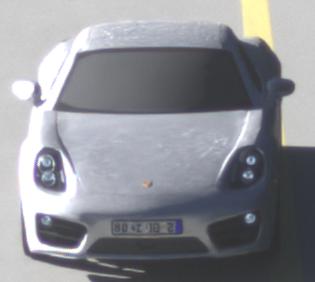
Make: Porsche
Model: Cayman
Detailed model: Cayman (981C)
Model produced from: 2013/03
Model produced until: 2014/04
Doors: 2
Color: white
Road condition: dry road
Daytime: sunrise or sunset
Contrast: medium contrast